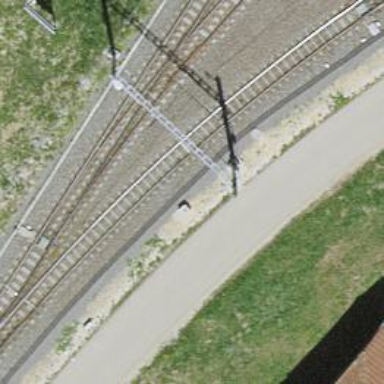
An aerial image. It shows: Narrow-gauge railway siding with contact lines for electrification.